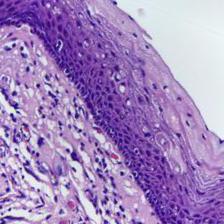
Diagnosis: Normal